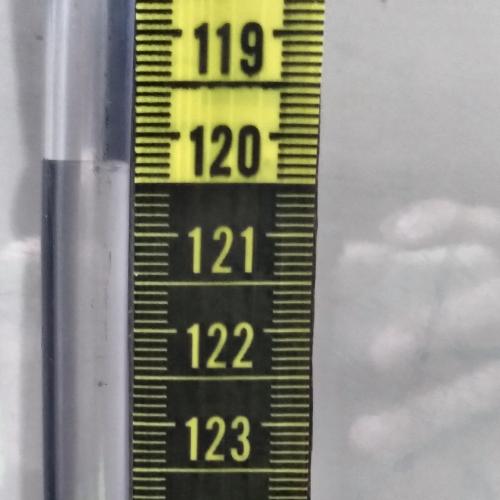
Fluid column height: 120.3 cm